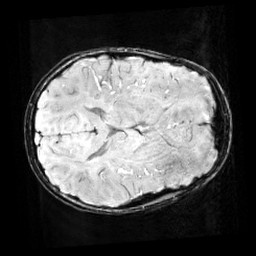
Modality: SWI
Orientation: axial
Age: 9
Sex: male
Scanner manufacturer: siemens
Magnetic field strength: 3 T
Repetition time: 0.027 s
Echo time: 0.02 s